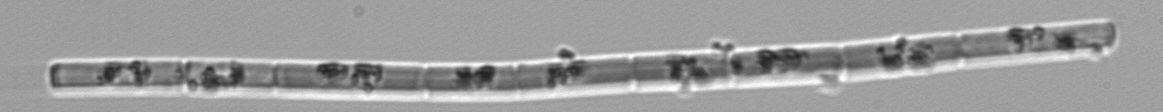
Label: Guinardia_delicatula